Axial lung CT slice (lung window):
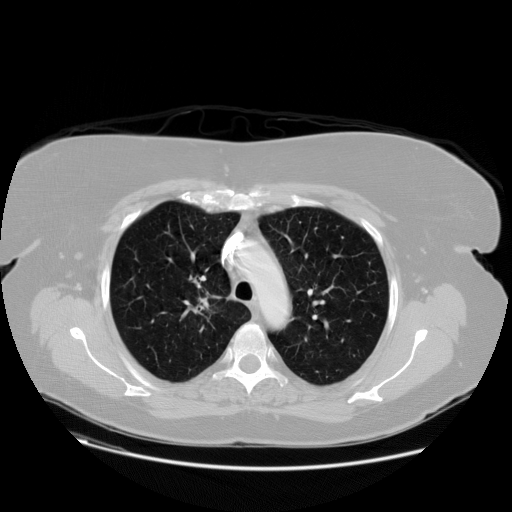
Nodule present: no